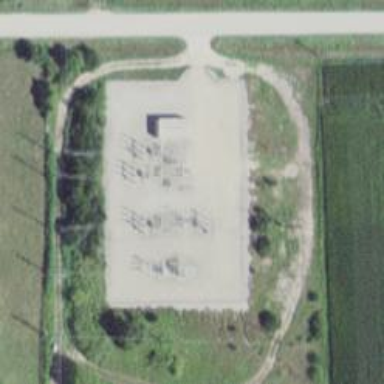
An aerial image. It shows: Power substation.